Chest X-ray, AP view. Patient: 37 years old, sex F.
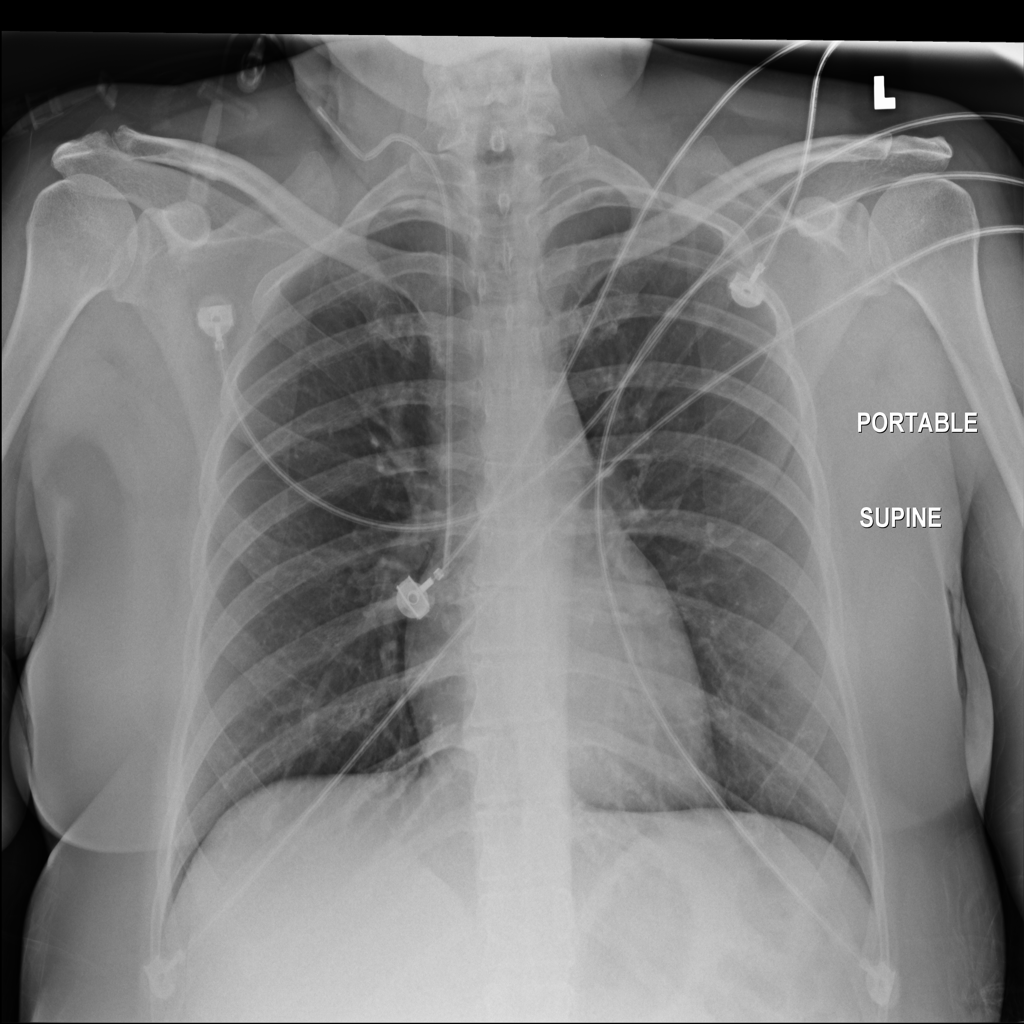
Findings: No Finding